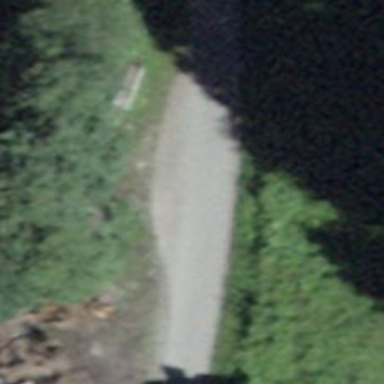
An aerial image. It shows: Passing place on the road.